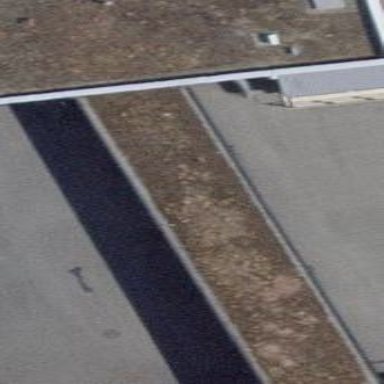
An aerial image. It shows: Bridge with flat roof.